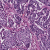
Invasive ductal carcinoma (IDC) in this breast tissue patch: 1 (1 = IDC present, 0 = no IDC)